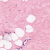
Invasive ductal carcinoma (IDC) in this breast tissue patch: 0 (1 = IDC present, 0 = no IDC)